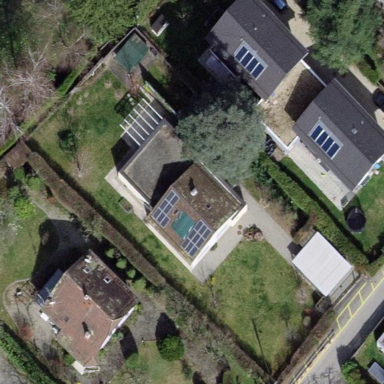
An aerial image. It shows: Garden enclosed by fence.